Question: I'm using Delphi 7.
I want to react on click(left) on empty space of PageControl -- on area righter than the last tab shown. How can i do that?
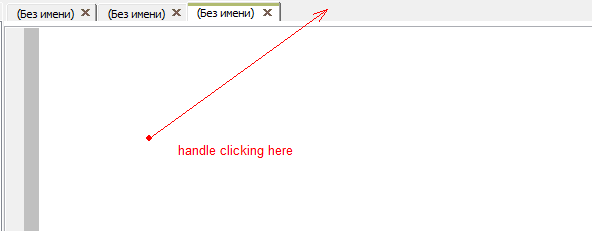
Answer: You can handle the click at the parent control of the PageControl. F.i. if the PageControl is placed on a form, the form's 'MouseDown' events will be called for that specified region. The reason is that the PageControl returns 'HTTRANSPARENT' for hit test messages for that region, so the mouse messages is directed to the control beneath it.
If that's not OK, you can change how 'WM_NCHITTEST' is handled, for example by subclassing the control, or in a derived control:
'''
type
TMyPageControl = class(TPageControl)
protected
procedure WMNCHitTest(var Message: TWMNCHitTest); message WM_NCHITTEST;
end;
procedure TMyPageControl.WMNCHitTest(var Message: TWMNCHitTest);
begin
inherited;
if Message.Result = HTTRANSPARENT then
Message.Result := HTCLIENT;
end;
'''
then, the control's 'OnMouseDown' event will be fired. Of course you could test for the region before modifying the message's return value, this example was only to show how it would work.